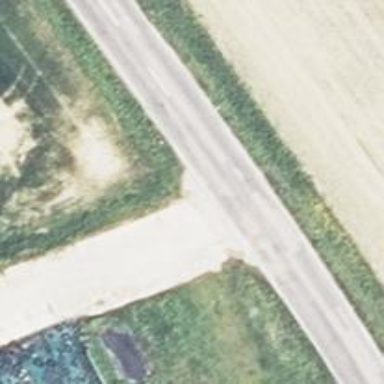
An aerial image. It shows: Secondary road with asphalt surface.